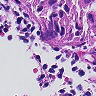
Metastatic tissue present: yes